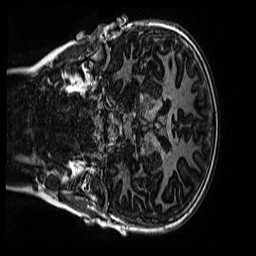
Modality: MP2RAGE
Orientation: coronal
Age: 9
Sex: male
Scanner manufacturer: siemens
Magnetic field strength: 3 T
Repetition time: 4 s
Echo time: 0.00299 s